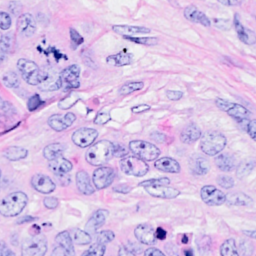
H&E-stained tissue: Breast